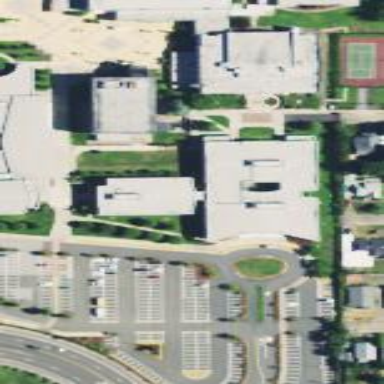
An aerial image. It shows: School building.